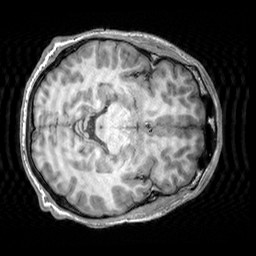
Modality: T1w
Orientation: axial
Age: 31
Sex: male
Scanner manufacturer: siemens
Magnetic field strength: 3 T
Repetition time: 2.3 s
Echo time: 0.00303 s